Interaction volume radius: 10 \u00c5
Interaction volume height: 15 \u00c5
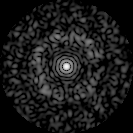
Disorder parameter: 0.8282